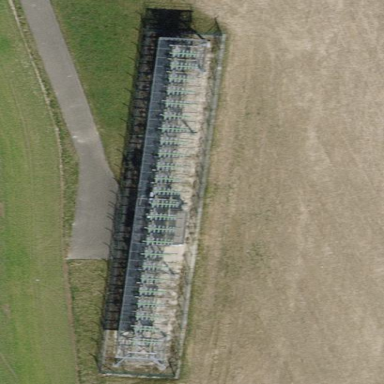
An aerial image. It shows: Wire fence.